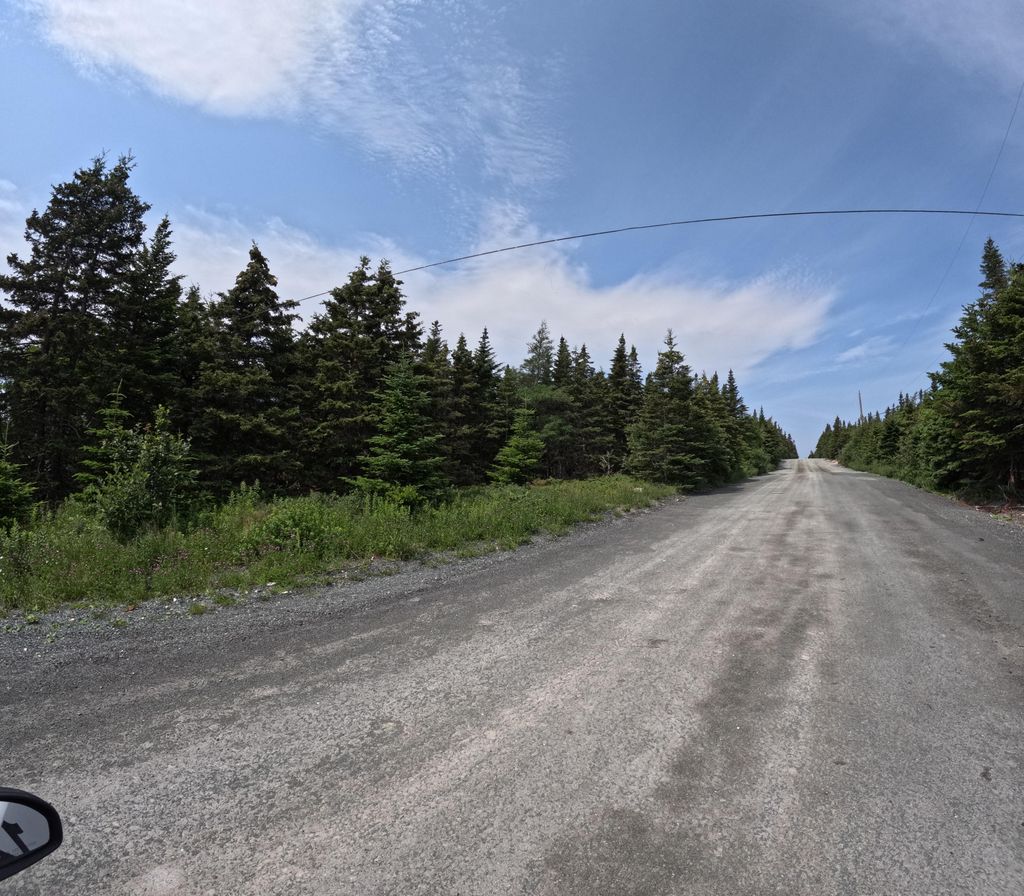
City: st_johns